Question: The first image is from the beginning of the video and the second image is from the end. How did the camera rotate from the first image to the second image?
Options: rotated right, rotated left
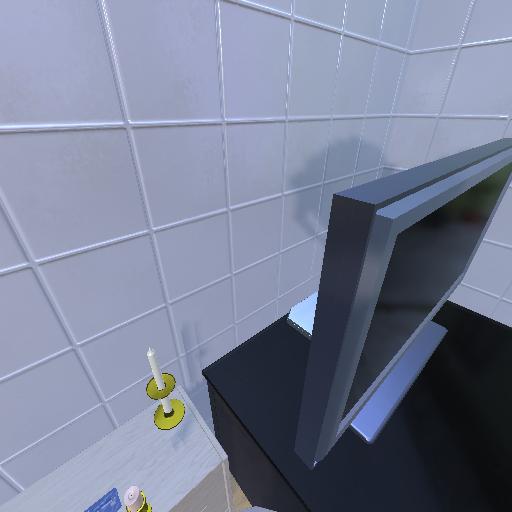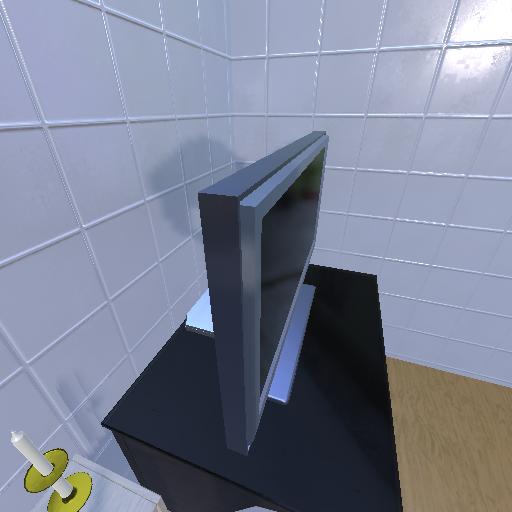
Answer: rotated right